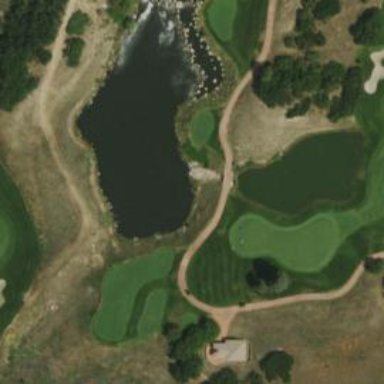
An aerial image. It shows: Path on bridge over golf course.